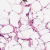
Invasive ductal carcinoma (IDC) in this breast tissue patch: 0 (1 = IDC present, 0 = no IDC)